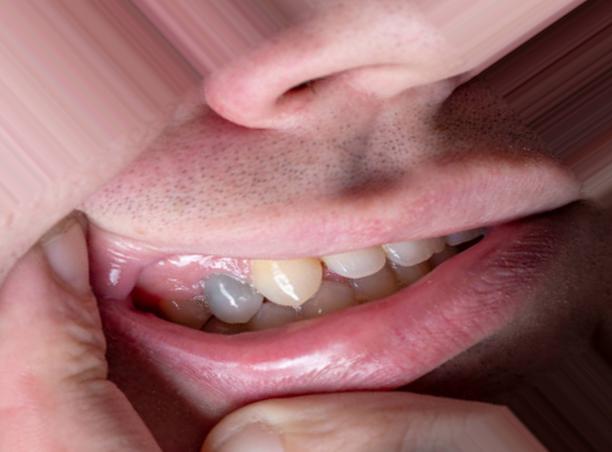
Condition: Caries